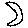
Label: moon